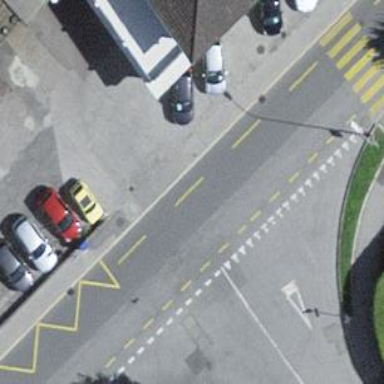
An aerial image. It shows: Mini roundabout on the road.